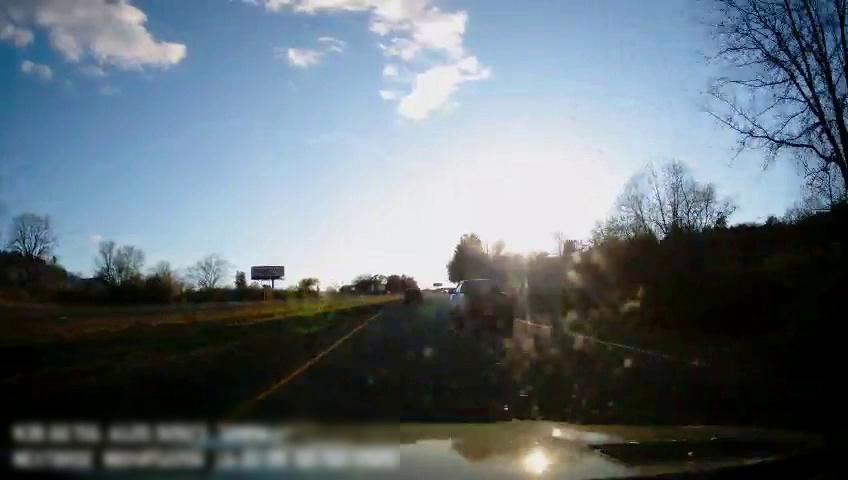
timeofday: Day
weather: Sunny
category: Drivable Space
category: Drivable Space
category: Vehicles | Truck
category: Vehicles | SUV
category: Lanes | Current Lane
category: Lanes | Current Lane
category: Lanes | Alternate Lane
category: Traffic | Signs